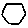
Label: hexagon